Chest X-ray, PA view. Patient: 69 years old, sex M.
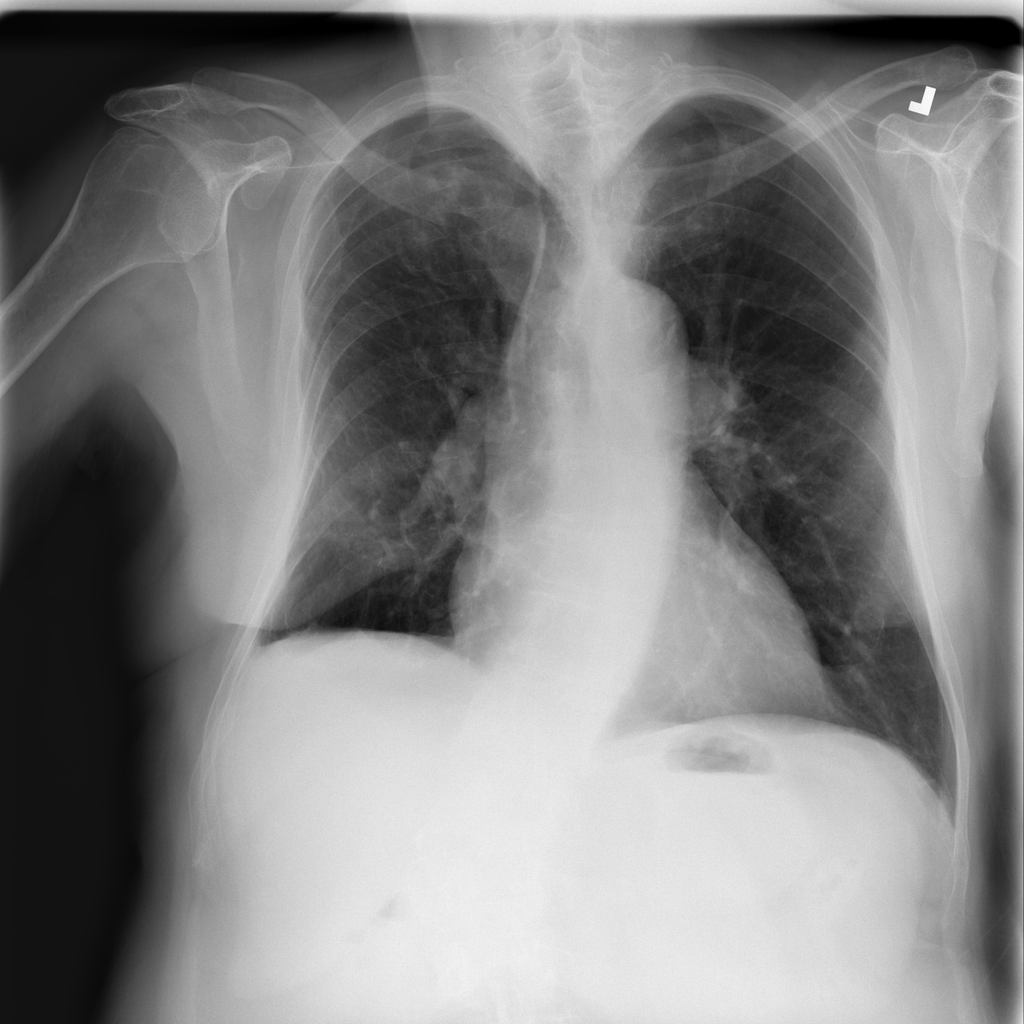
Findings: No Finding